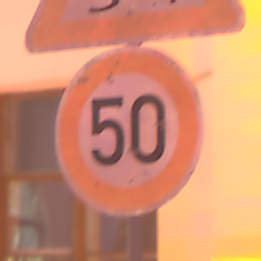
Verkehrszeichen: Geschwindigkeit50
Zusatzzeichen oben: SchleuderOderRutschgefahr
Umgebung: Outdoor, Urban
Tageszeit: Night
Wetter: Overcast
Licht: Artificial
Jahreszeit: Winter
Kontrast: MediumContrast